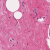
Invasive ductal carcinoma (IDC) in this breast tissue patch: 0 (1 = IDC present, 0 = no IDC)